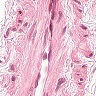
Metastatic tissue present: no